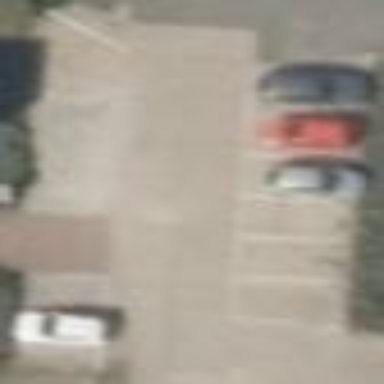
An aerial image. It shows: Parking area with concrete plates as the surface.